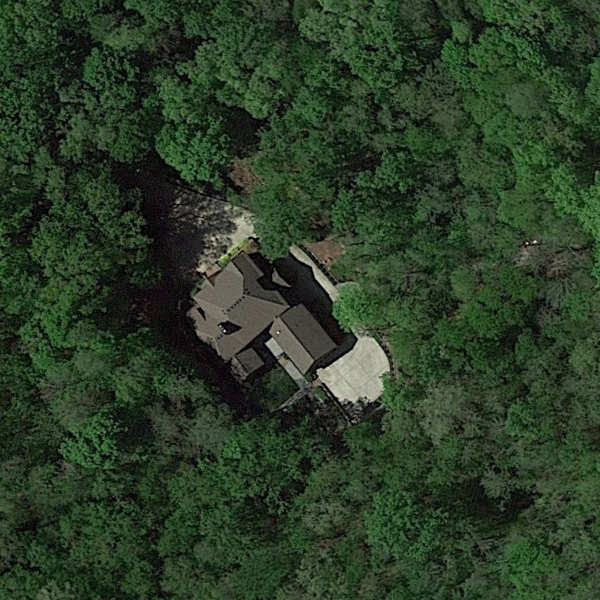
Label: SparseResidential